Question: I want to change the marker colors based on values of a dataframe column , so i tried the code below:
'''
apc_data_by_ctrlmode = apc_data_df.groupby('CONTROLLERMODE')
apc_data_ctrlmode_ON = apc_data_by_ctrlmode.get_group('ON')
map_mv_status_colors ={'SERVICE':'green',
'ON':'yellow',
'WOUND UP HI':'orange',
'WOUND UP LO':'pink',
'FFWD':'red',
'INIT':'blue'}
map_mv_status_colors_to_series = pd.Series(map_mv_status_colors)
# Create subplots: use 'domain' type for Pie subplot
fig2 = make_subplots(rows=2, cols=2, specs=[[{'type':'domain'}, {'type':'domain'}],
[{'type':'domain'},{'type':'domain'}]])
fig2.add_trace(go.Pie(labels=apc_data_ctrlmode_ON['MV1.STATUS'], name="MV1 Status"),1, 1)
fig2.add_trace(go.Pie(labels=apc_data_ctrlmode_ON['MV2.STATUS'], name="MV2 Status"),1, 2)
fig2.add_trace(go.Pie(labels=apc_data_ctrlmode_ON['MV3.STATUS'], name="MV3 Status"),2, 1)
fig2.add_trace(go.Pie(labels=apc_data_ctrlmode_ON['MV4.STATUS'], name="MV4 Status"),2, 2)
# Use 'hole' to create a donut-like pie chart
fig2.update_traces(hole=.5, hoverinfo="label+percent+name",
marker_colors=map_mv_status_colors_to_series)
fig2.update_layout(
title={
'text': "MV STATUS: VAZAO DE POLPA E LTH",
'y':0.9,
'x':0.5,
'xanchor': 'center',
'yanchor': 'top'},
# Add annotations in the center of the donut pies.
annotations=[dict(text='MV1', x=0.19, y=0.83, font_size=20, showarrow=False),
dict(text='MV2', x=0.805, y=0.83, font_size=20, showarrow=False),
dict(text='MV3', x=0.19, y=0.18, font_size=20, showarrow=False),
dict(text='MV4', x=0.805, y=0.18, font_size=20, showarrow=False)])
fig2.show()
'''
But pie chart not showing the colors markers as defined,but the one in the picture attached:

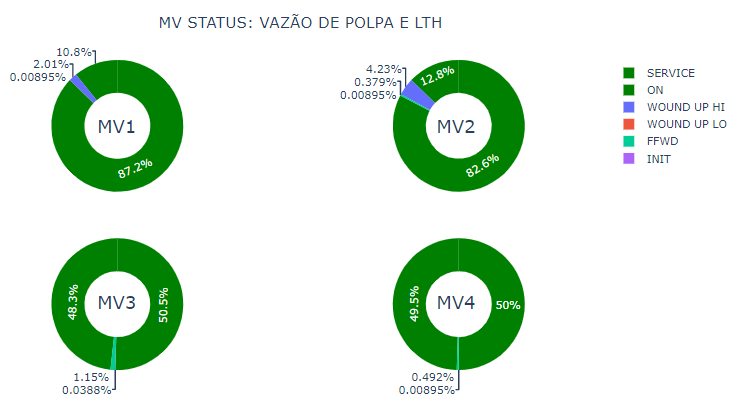
Answer: You are close, use labels in each trace to then define the colors
'''
# Use 'hole' to create a donut-like pie chart
# fig2.update_traces(
# hole=0.5,
# hoverinfo="label+percent+name",
# marker_colors=map_mv_status_colors_to_series,
# )
fig2.for_each_trace(
lambda t: t.update(
hole=0.5,
hoverinfo="label+percent+name",
marker_colors=pd.Series(t.labels).map(map_mv_status_colors),
).values
)
'''
### full code
-
'''
import pandas as pd
import numpy as np
import plotly.graph_objects as go
from plotly.subplots import make_subplots
map_mv_status_colors = {
"SERVICE": "green",
"ON": "yellow",
"WOUND UP HI": "orange",
"WOUND UP LO": "pink",
"FFWD": "red",
"INIT": "blue",
}
# simulate dataframe
apc_data_df = pd.DataFrame(
{
**{"CONTROLLERMODE": np.random.choice(["ON", "OFF"], 100)},
**{
f"MV{i}.STATUS": np.random.choice(list(map_mv_status_colors.keys()), 100)
for i in range(1, 5)
},
}
)
apc_data_by_ctrlmode = apc_data_df.groupby("CONTROLLERMODE")
apc_data_ctrlmode_ON = apc_data_by_ctrlmode.get_group("ON")
# Create subplots: use 'domain' type for Pie subplot
fig2 = make_subplots(
rows=2,
cols=2,
specs=[
[{"type": "domain"}, {"type": "domain"}],
[{"type": "domain"}, {"type": "domain"}],
],
)
fig2.add_trace(
go.Pie(labels=apc_data_ctrlmode_ON["MV1.STATUS"], name="MV1 Status"), 1, 1
)
fig2.add_trace(
go.Pie(labels=apc_data_ctrlmode_ON["MV2.STATUS"], name="MV2 Status"), 1, 2
)
fig2.add_trace(
go.Pie(labels=apc_data_ctrlmode_ON["MV3.STATUS"], name="MV3 Status"), 2, 1
)
fig2.add_trace(
go.Pie(labels=apc_data_ctrlmode_ON["MV4.STATUS"], name="MV4 Status"), 2, 2
)
# Use 'hole' to create a donut-like pie chart
# fig2.update_traces(
# hole=0.5,
# hoverinfo="label+percent+name",
# marker_colors=map_mv_status_colors_to_series,
# )
fig2.for_each_trace(
lambda t: t.update(
hole=0.5,
hoverinfo="label+percent+name",
marker_colors=pd.Series(t.labels).map(map_mv_status_colors),
).values
)
fig2.update_layout(
title={
"text": "MV STATUS: VAZAO DE POLPA E LTH",
"y": 0.9,
"x": 0.5,
"xanchor": "center",
"yanchor": "top",
},
# Add annotations in the center of the donut pies.
annotations=[
dict(text="MV1", x=0.19, y=0.83, font_size=20, showarrow=False),
dict(text="MV2", x=0.805, y=0.83, font_size=20, showarrow=False),
dict(text="MV3", x=0.19, y=0.18, font_size=20, showarrow=False),
dict(text="MV4", x=0.805, y=0.18, font_size=20, showarrow=False),
],
)
fig2
'''
<URL>